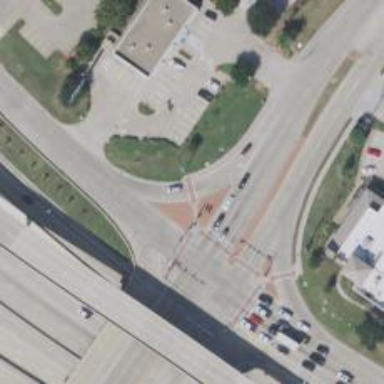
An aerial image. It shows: Secondary link road.